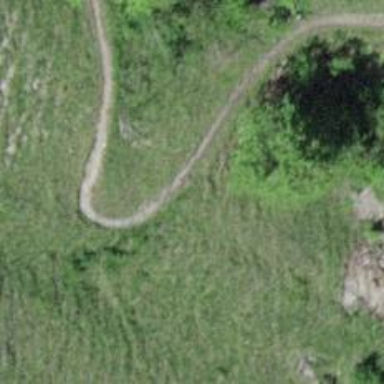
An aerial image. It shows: Path on the ground.